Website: lowes
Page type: customer-info-address
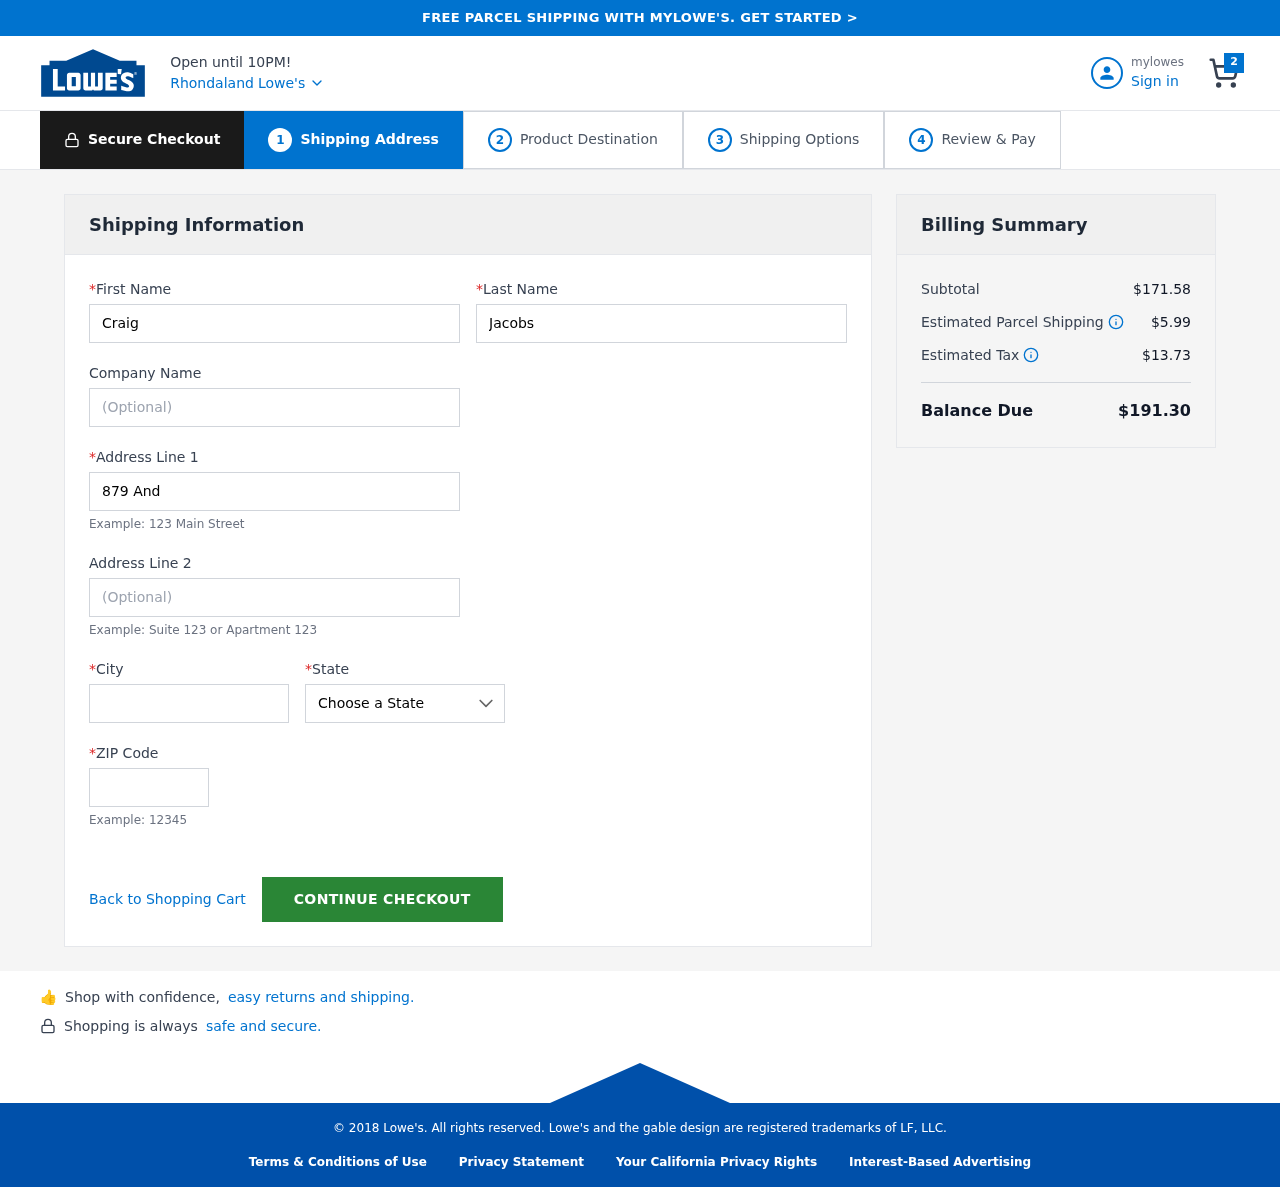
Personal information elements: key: PII_CITY
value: Rhondaland
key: PII_FIRSTNAME
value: Craig
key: PII_LASTNAME
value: Jacobs
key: PII_POSTCODE
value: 75115
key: PII_STATE
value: Mississippi
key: PII_STREET
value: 879 Anderson Route
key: PII_STREET2
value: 657 Lane Glen
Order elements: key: ORDER_NUM_ITEMS
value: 2
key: ORDER_SUBTOTAL
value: $171.58
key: ORDER_SHIPPING_COST
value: $5.99
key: ORDER_TAX
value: $13.73
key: ORDER_TOTAL
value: $191.30